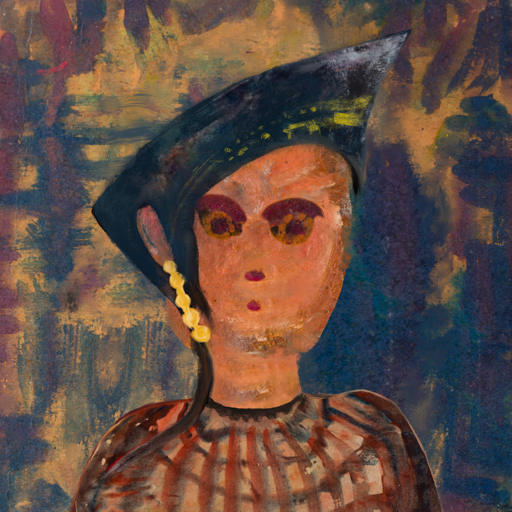
Background: InTheSun, Head And Neck Front: Boggyland, Face Front: Doll, Bust: Orphan, Hair Front: Blank, Head Accessory: Irani, Second Necklace: Blank, Necklace: Blank, Baby: Blank